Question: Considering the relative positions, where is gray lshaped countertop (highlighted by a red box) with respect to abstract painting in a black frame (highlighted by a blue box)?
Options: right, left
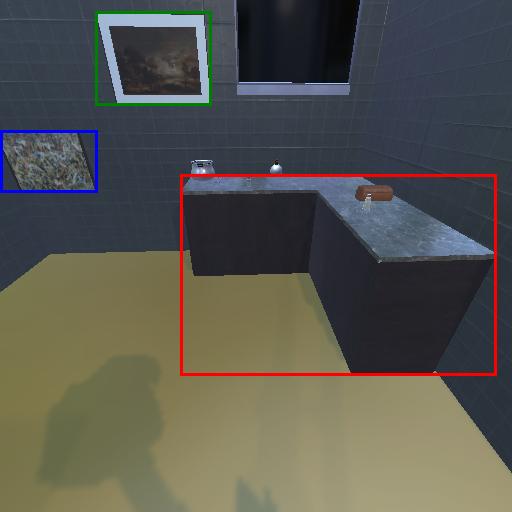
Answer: right